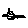
Label: cat